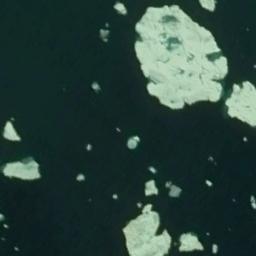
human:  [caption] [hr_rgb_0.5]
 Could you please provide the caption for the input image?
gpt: The sea ice on the upper right is larger .

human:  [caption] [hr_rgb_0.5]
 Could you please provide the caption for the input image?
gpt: There are many ice on the deep green sea .

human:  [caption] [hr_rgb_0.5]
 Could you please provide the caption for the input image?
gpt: Some pieces of sea ice of different sizes and thickness float in the deep blue sea .

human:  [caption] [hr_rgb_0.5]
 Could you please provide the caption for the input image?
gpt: A large block of ice and sparse small pieces of ice float on the blue sea .

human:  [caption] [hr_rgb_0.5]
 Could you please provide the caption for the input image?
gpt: There are some pieces of sea ice .